Question: Yeah, that title doesn't make much sense.
I have a view. This view creates sub-views. These subviews are stores in an array so that I can remove them at some point.
'''
MN.ContactsView = MN.BaseView.extend ({
tagName : "div",
contactViewItems : [],
initialize : function(){
this.listenTo(MN.client.contacts, "add", this.addOne);
this.listenTo(MN.client.contacts, "reset", this.addAll);
this.listenTo(MN.client.contacts, "all", this.render);
MN.client.contacts.fetch();
}, render: function(){
},
addOne : function($contactModel){
var view = new MN.ContactsViewItem({model: $contactModel});
this.contactViewItems.push(view);
$("#contactsContainer").append(view.render().el);
},
addAll : function(){
MN.client.contacts.each(this.addOne, this)
},
close : function(){
},
destroy: function(){
for(var i =0; i < this.contactViewItems.length; i++) this.contactViewItems[i].destroy();
this.contactViewItems = [];
debugger;
console.log("Length: " + this.contactViewItems.length );
MN.BaseView.prototype.destroy.call(this);
},
'''
when I destroy the view and check the debugger, I see the same variable 2 times. What is up backbone?

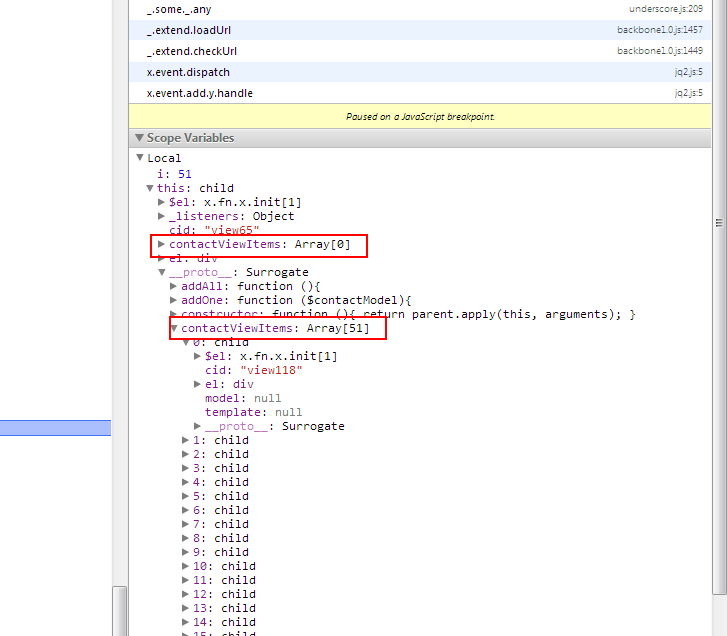
Answer: When you're creating your class by using the 'extend' method, the properties you gave will be put in the prototype. That means, they'll be shared by all the instances of your class. If you happen to change the value of that property in some instance, you will the prototype so that this property has a new value, not linked with the prototype anymore.
So, here's what's happening here:
When you modify 'contactViewItems' with 'this.contactViewItems.push(view);', you don't change the value stored in the prototype. Rather, you change the object pointed by the value. So you're still modifying an array, shared by all the instances of your class.
However, when you do 'this.contactViewItems = [];', you really are changing the value, as you're giving it a totally new object. At that moment, you simply the prototype of your class for this instance in particular. The prototype is of course still there (you didn't do anything to it), therefore you see the property twice.
Now, it's certainly not working as you want it to work, and there are several solutions that I'm sure you can think of now that you know the core of the problem (I don't know the details of your app, so I can't be of much help without further details).